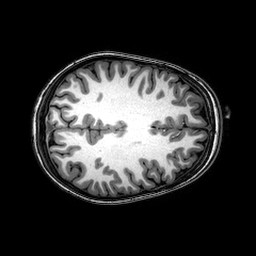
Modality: T1w
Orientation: axial
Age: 20
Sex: female
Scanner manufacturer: philips
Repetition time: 0.008136 s
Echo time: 0.00372 s